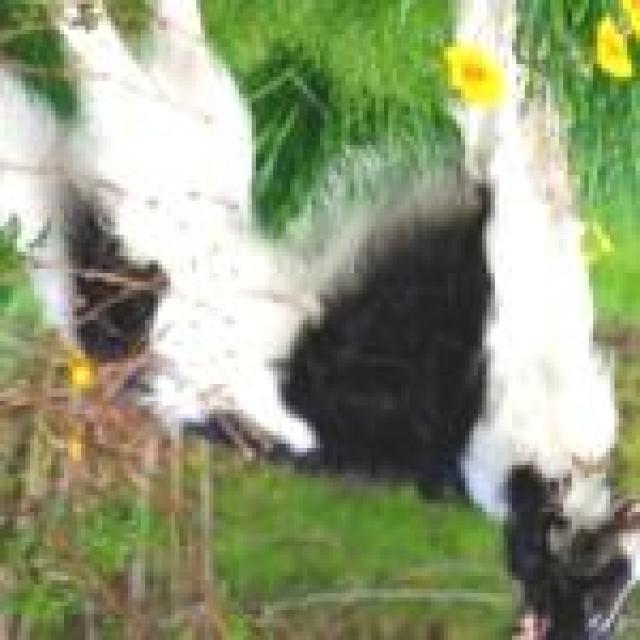
Healthy canine skin — no visible lesions, inflammation, or abnormalities. The skin and coat appear normal.